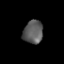
Tissue: lung
Cell type: Epithelial cells
Senescence score: 0.2033
Nuclear area (px): 449
Mean DAPI intensity: 91.134